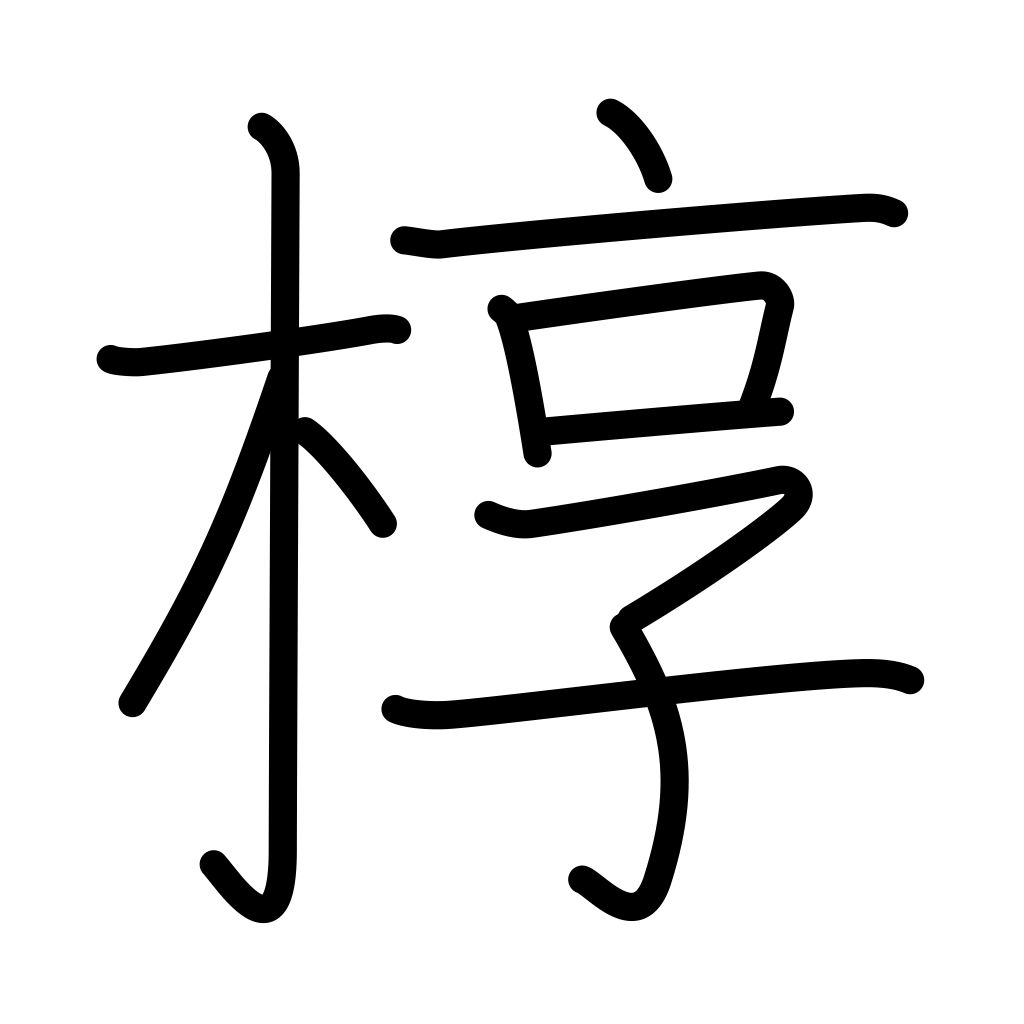
Meaning: outer box for a coffin